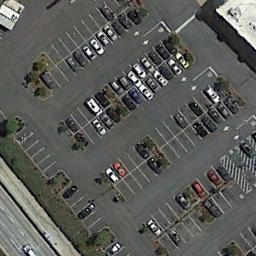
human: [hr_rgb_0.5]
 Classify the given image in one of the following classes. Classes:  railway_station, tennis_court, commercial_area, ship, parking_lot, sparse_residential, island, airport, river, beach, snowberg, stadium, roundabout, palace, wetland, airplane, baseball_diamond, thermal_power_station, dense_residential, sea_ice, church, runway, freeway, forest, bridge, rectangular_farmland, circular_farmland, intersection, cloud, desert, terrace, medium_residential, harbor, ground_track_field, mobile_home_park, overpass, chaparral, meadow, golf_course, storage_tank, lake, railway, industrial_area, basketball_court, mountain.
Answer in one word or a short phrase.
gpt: parking_lot